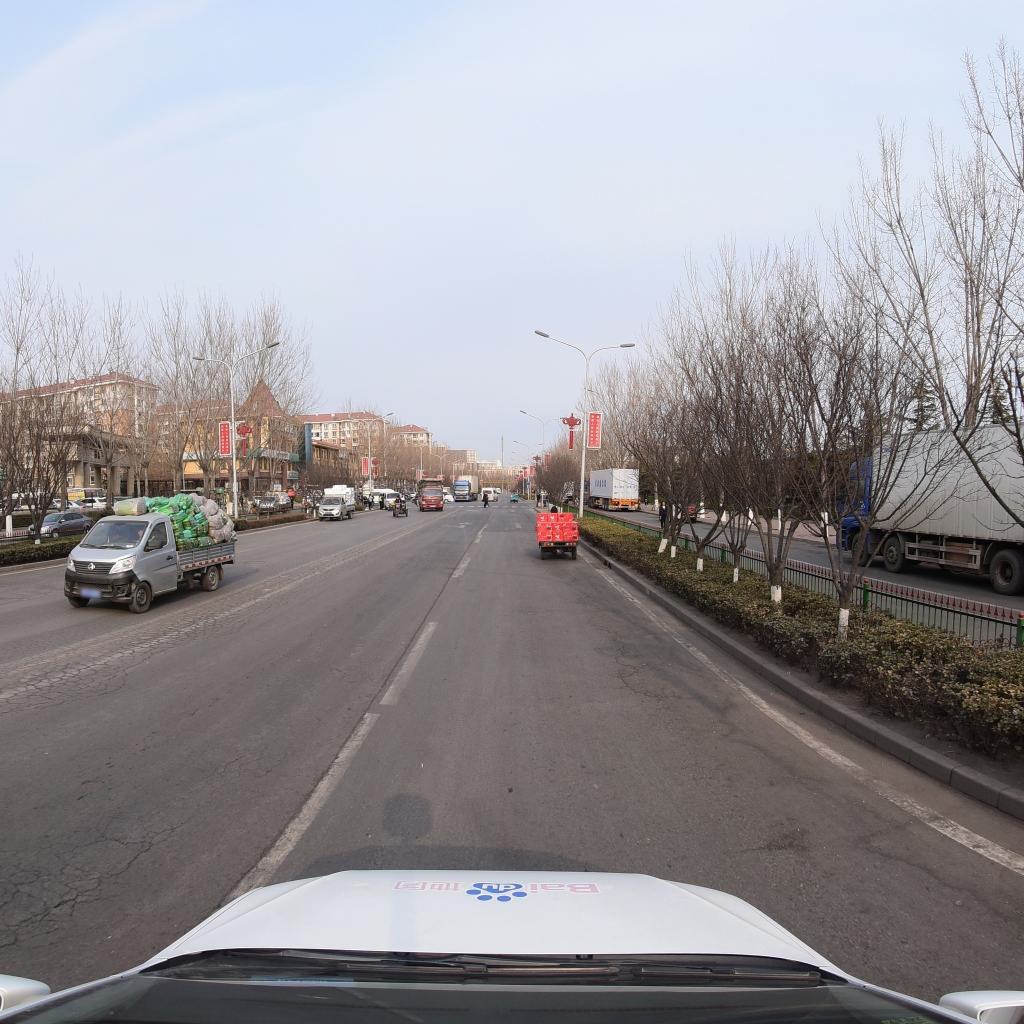
Region: Fengtai
Road damage annotations: longitudinal crack, alligator crack, alligator crack, alligator crack, longitudinal crack